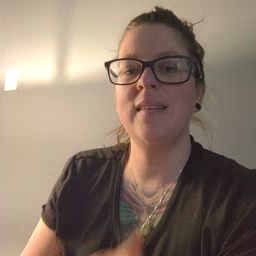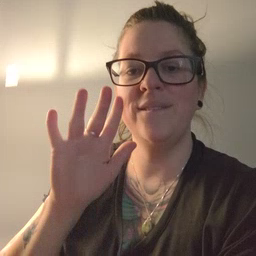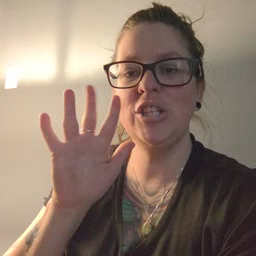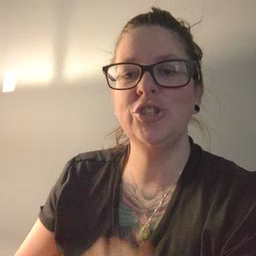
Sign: finger